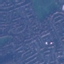
Land use / land cover class: Residential